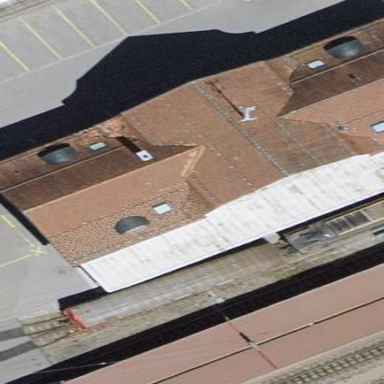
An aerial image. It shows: Train station building.